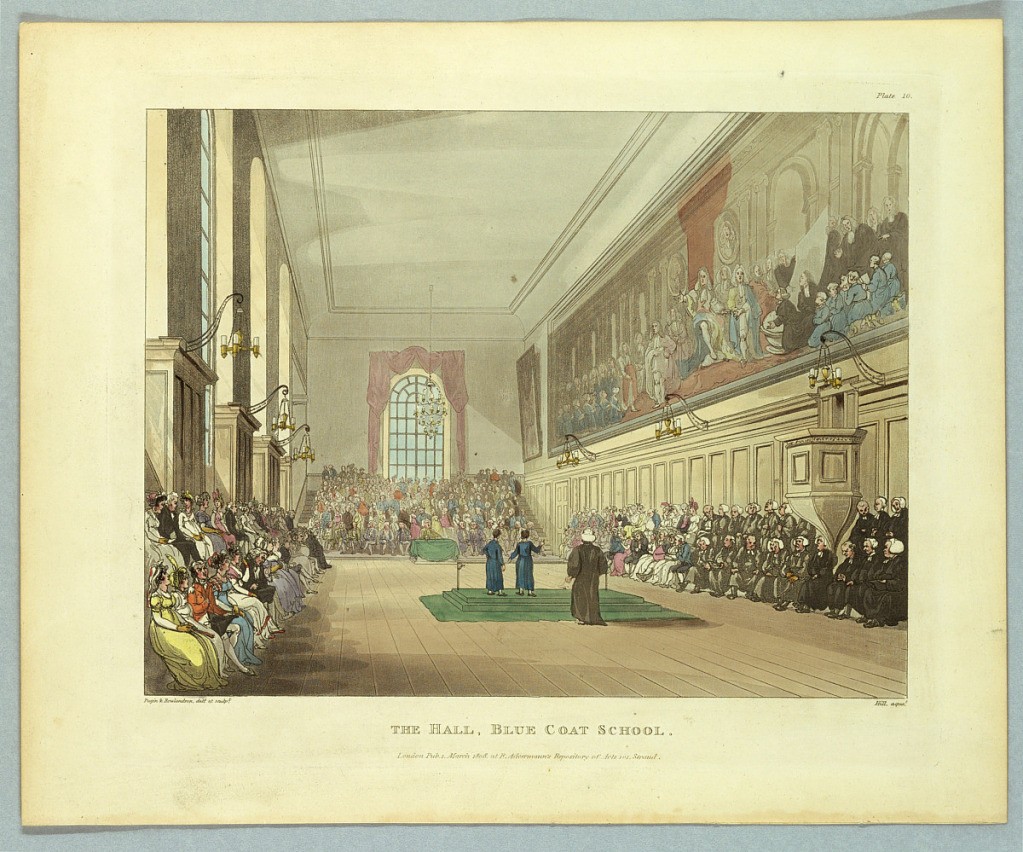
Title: The Hall, Blue Coat School, from "Ackermann's Repository"
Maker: Thomas Rowlandson, British, 1756–1827
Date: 1808
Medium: Aquatint, brush and watercolors on paper
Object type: Print
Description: Lartge hall with speaking platform in center, wall murals, and a large number of people on benches to left, right, and rear. Title, artists', and publisher's names below.